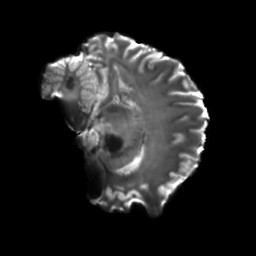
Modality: T2w
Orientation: sagittal
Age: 23
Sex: female
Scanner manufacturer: siemens
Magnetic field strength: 6.98 T
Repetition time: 7.776 s
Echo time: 0.076 s